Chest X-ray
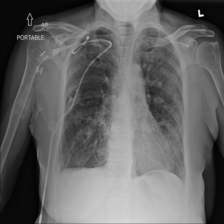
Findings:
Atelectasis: negative
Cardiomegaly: negative
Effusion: negative
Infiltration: positive
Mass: negative
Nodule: negative
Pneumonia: negative
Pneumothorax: positive
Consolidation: negative
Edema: negative
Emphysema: negative
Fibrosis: negative
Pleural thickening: negative
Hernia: negative